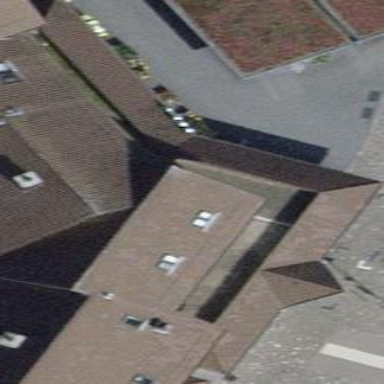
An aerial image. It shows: View of roof of building.